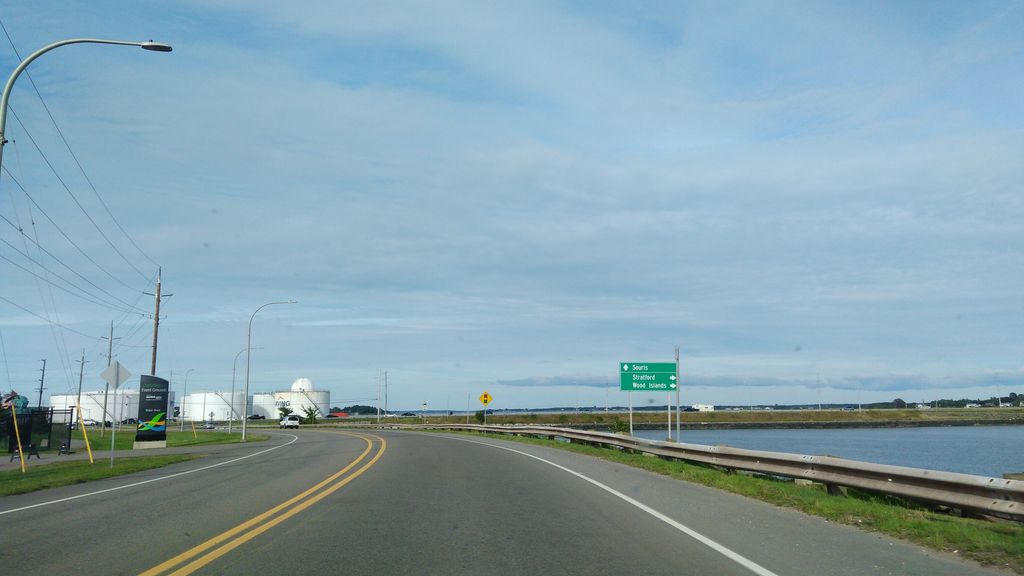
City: charlottetown